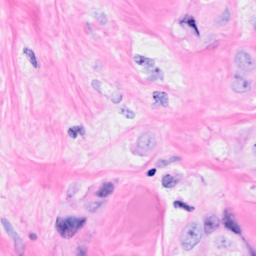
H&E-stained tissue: Breast